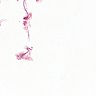
Metastatic tissue present: no